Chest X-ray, AP view. Patient: 52 years old, sex F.
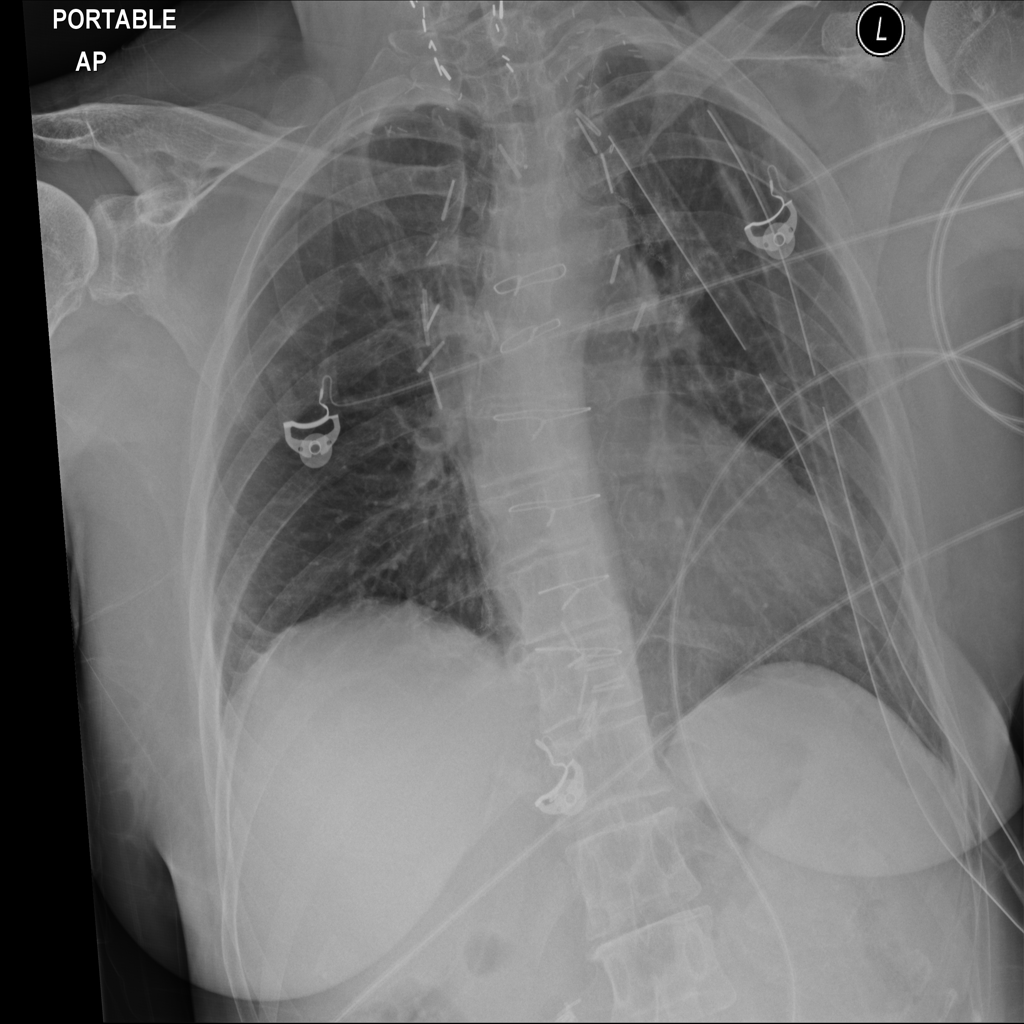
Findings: No Finding